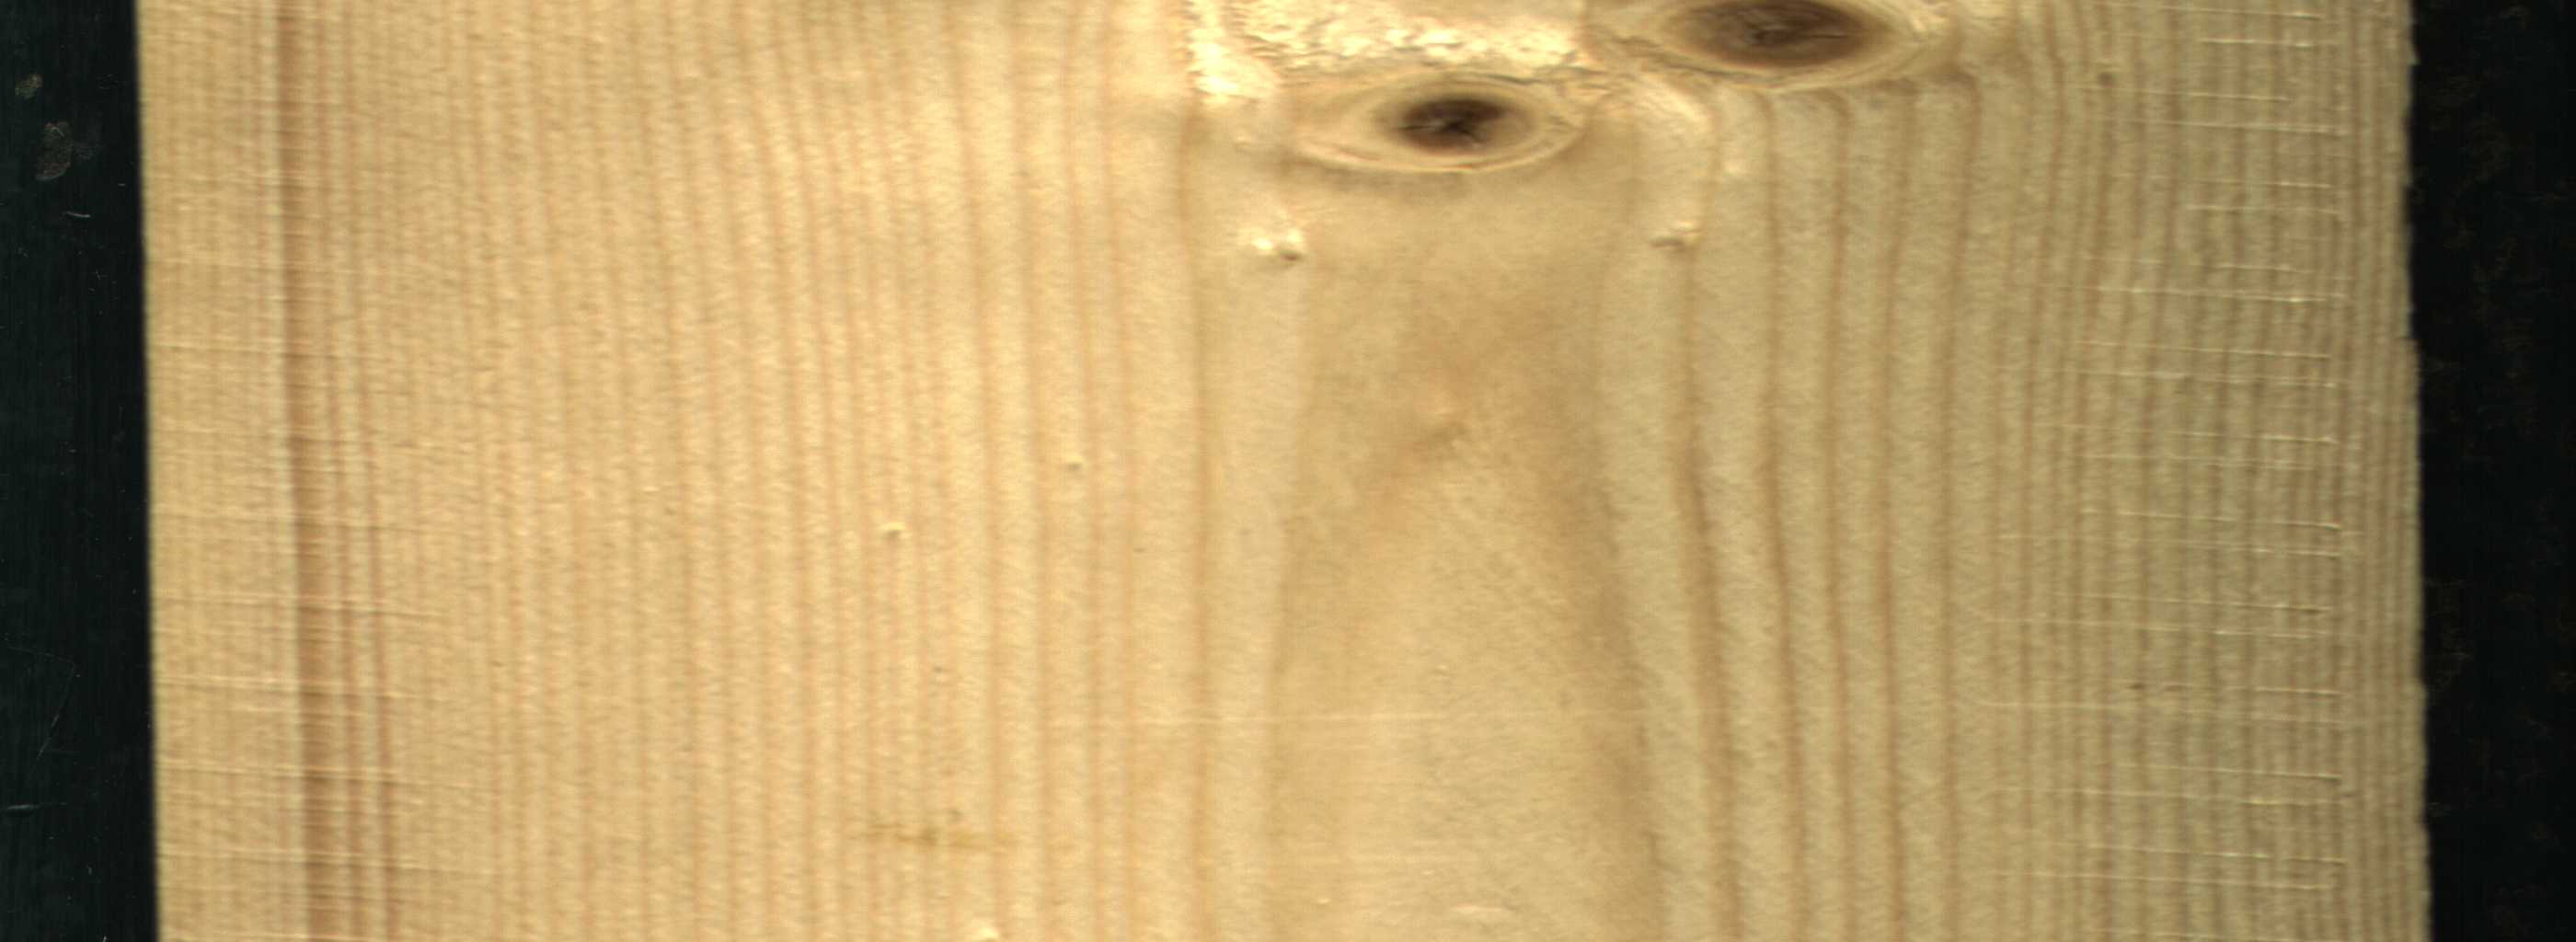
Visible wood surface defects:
Dead_Knot
Live_Knot